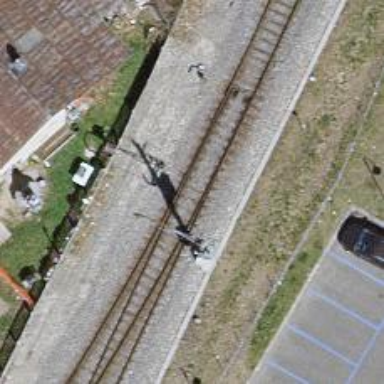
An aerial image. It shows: Railway switch.